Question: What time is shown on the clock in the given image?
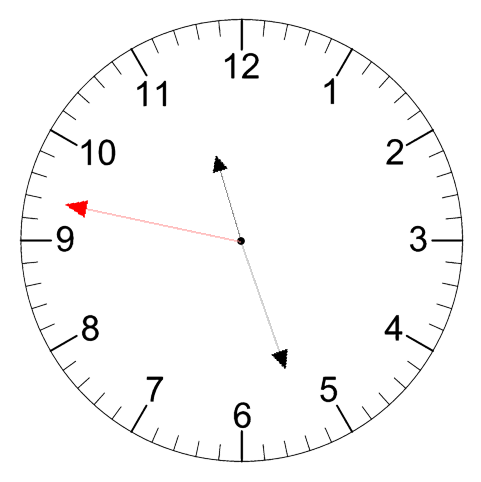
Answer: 11:26:47